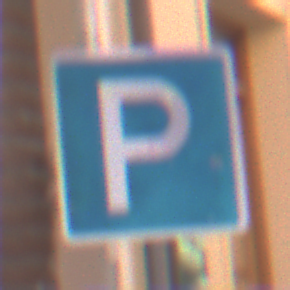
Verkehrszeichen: Parken
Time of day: MorningAfternoon
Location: Outdoor (Urban)
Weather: Clear
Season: NotSpecified
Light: Natural